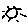
Label: sun